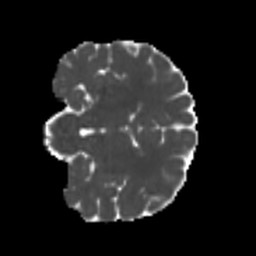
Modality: MD
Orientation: coronal
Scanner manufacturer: siemens
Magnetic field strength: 3 T
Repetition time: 4 s
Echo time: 0.0594 s